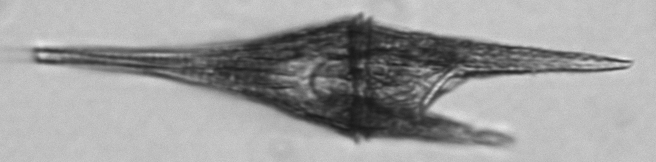
Label: Tripos_furca